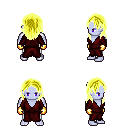
a pixel art fantasy rpg character, male body template, dark elf, purple skin, red robe, white pants, gold long hairstyle, gold gloves, four views (front, back, left, right), 2x2 character sprite sheet, small pixel art, hard edges, no anti-aliasing